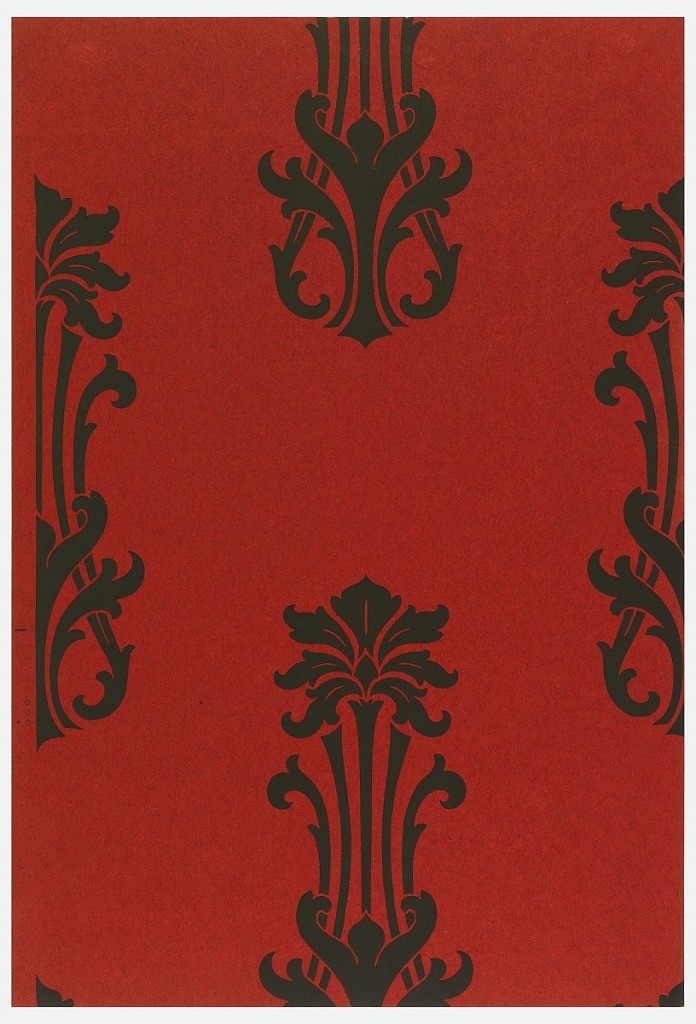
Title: Sidewall - sample
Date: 1906–08
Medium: Machine-printed paper
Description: Staggered anthemion motifs in black on a red ground.